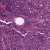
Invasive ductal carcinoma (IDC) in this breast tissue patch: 1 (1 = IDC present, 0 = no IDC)